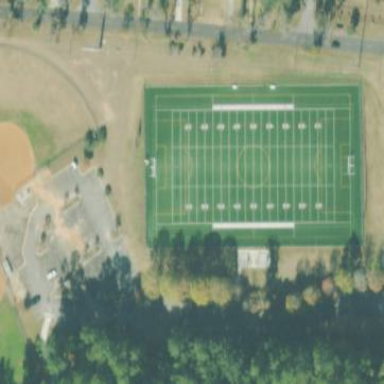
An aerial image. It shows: American football pitch for leisure and sport activities.